Question: I have a database with users and notes related to each user in a one to many relationship.
I want to make a query which returns the details of the users including the note which was made about them.
To illustrate here's an example of the data:

So for user David the note included in the results should be note.id=6 and for John note.id=3 for instance.
'''
SELECT user.firstname,
user.lastname,
note.note
LEFT JOIN note
ON note.userID = user.id
'''
What can I add to this SQL query to only include the last added note for each user?
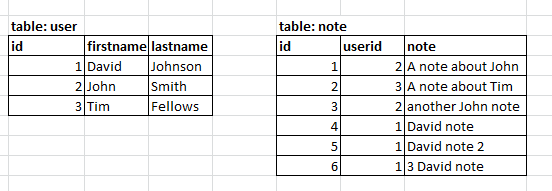
Answer: add a 'where' clause, and 'select' from the 'MAX(id)' that is available.
'''
WHERE note.id = ( SELECT MAX(id) FROM note)
'''
EDIT:
'''
SELECT user.firstname,
user.lastname,
note.notes
FROM user
LEFT JOIN note ON note.userid = user.id
WHERE note.id = ( SELECT MAX(id) FROM note
WHERE note.userid = user.id)
OR note.userid IS NULL --EDIT
'''